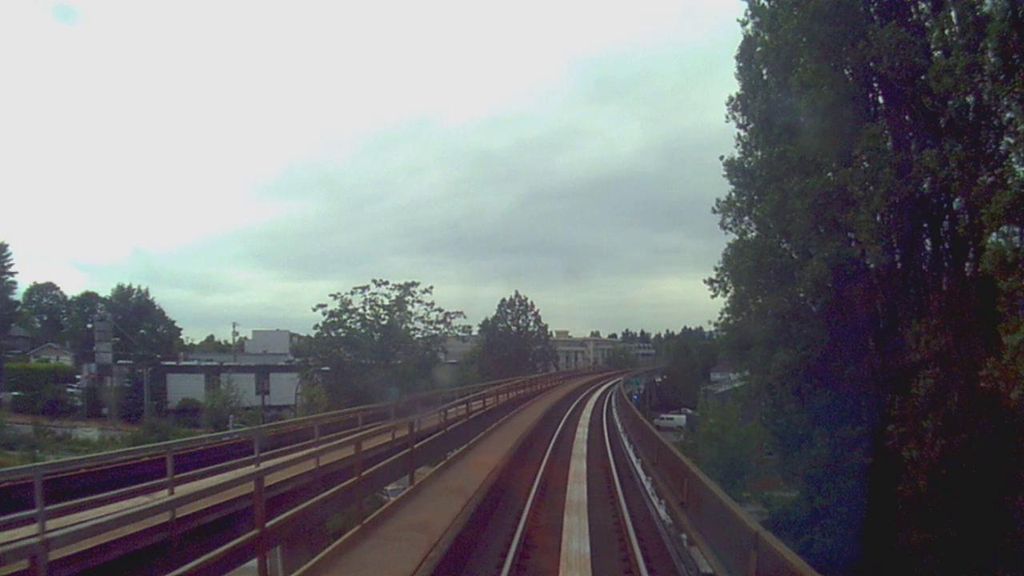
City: vancouver